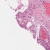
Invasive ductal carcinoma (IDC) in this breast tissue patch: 0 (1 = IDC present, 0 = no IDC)